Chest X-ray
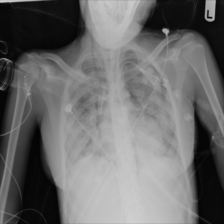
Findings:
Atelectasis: negative
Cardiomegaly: negative
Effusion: negative
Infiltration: negative
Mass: negative
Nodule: negative
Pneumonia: negative
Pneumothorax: negative
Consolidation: negative
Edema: negative
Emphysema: negative
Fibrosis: negative
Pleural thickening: negative
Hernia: negative